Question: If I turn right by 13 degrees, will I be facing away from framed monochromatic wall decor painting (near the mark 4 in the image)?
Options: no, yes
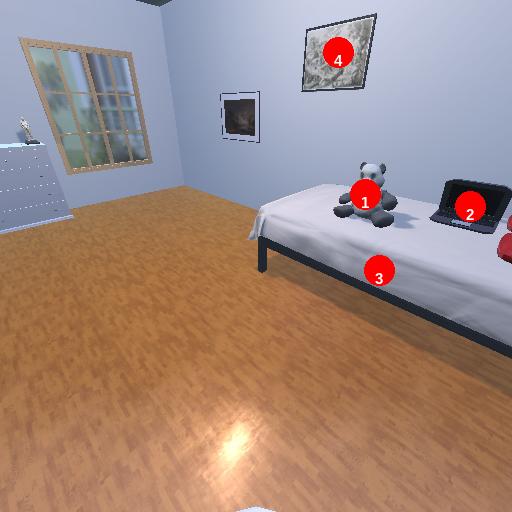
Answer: no